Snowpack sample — Snodgrass Mountain, Crested Butte, Colorado (2/4/25, 12:06 PM MST)
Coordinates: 38.923, -106.968
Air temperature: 35 °F
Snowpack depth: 80 cm
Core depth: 50 cm
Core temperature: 30.2 °F
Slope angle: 14°, slope face: 78°
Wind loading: low
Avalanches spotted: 0
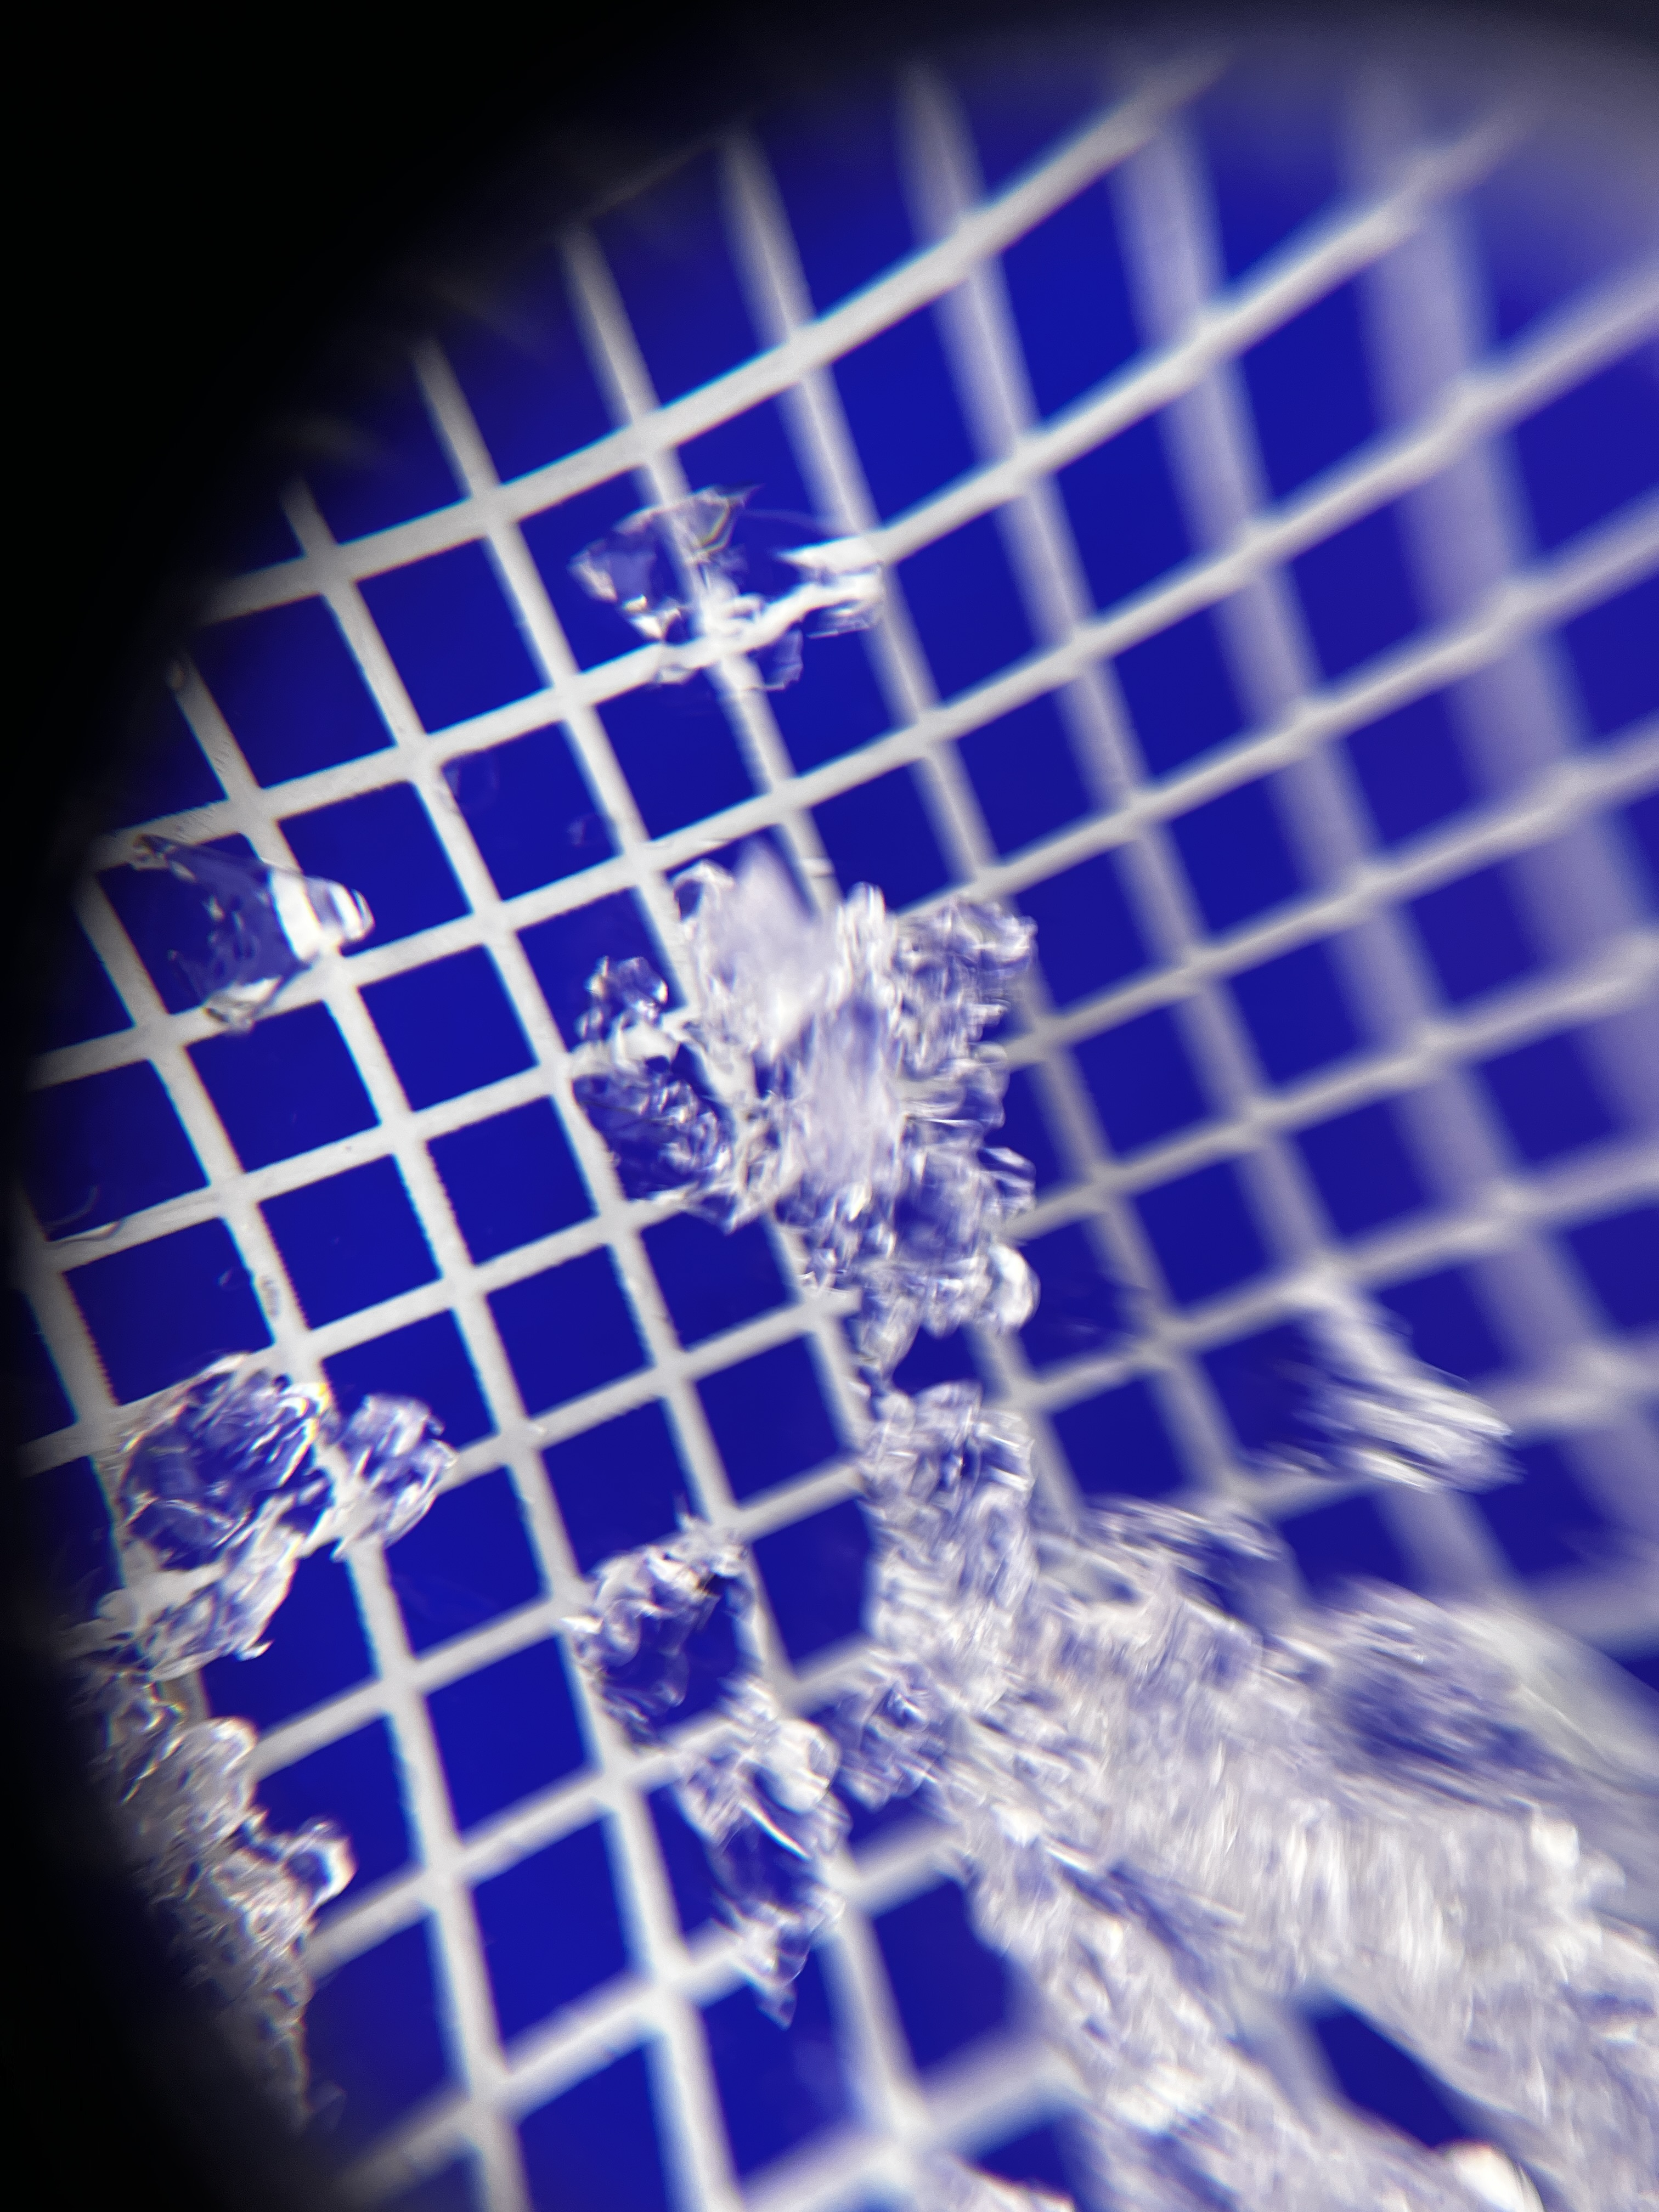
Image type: magnified_profile
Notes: No avalanches nearby, unusually warm weather for the last month reported by residents, Collected 25 yards from treeline